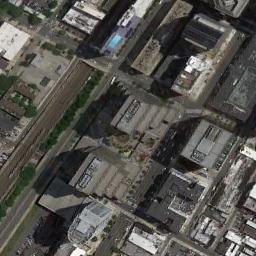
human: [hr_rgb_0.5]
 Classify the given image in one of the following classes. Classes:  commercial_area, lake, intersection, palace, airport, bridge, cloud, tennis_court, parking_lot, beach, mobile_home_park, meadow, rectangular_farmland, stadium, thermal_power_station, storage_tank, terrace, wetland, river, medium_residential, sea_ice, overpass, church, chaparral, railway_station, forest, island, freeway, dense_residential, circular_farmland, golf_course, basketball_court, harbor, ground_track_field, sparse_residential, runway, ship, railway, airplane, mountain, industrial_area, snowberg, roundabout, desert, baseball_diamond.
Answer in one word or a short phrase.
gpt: commercial_area